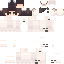
A male human skin with pale skin, wearing brown long hair dressed in a blue hoodie and black pants, featuring a closed mouth.